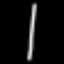
Label: line